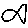
Label: fish